Question: I'm trying to read some data from an excel file using 'xlrd' in python. There are some cells containing special characters like sigma, Pi, etc.; but 'xlrd' gives me 'UnicodeEncodeError'.
This is my excel file:

This is the code I use:
'''
import xlrd
if __name__ == '__main__':
wb = xlrd.open_workbook('test.xlsx')
s = wb.sheet_by_name('test')
for row in range(1, s.nrows):
values = {}
for column in range(s.ncols):
values.update({s.cell(0, column).value: str(s.cell(row, column).value)})
print values
'''
And this is the output:
'''
{u'formula': 'a + b * 15', u'name': 'test1'}
Traceback (most recent call last):
File ". estXLRD.py", line 21, in <module>
values.update({s.cell(0, column).value: str(s.cell(row, column).value)})
UnicodeEncodeError: 'ascii' codec can't encode character u'' in position 0: ordinal not in range(128)
'''
What should I do??
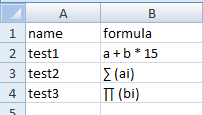
Answer: As Mathias said, the 'str()' cast is failing because it's trying to decode in ascii a unicode string 'u''' whereas it should use for instance 'utf-8'.
Since 's.cell(row, column)' returns <URL>, you'd better to either don't change the format or convert everything in unicode while you're manipulating it:
'''
values.update({s.cell(0, column).value: unicode(s.cell(row, column).value)})
'''
If you really want a string, and not unicode, this should work:
'''
values.update({s.cell(0, column).value: unicode(s.cell(row, column).value).encode('utf-8')})
'''